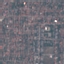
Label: Residential